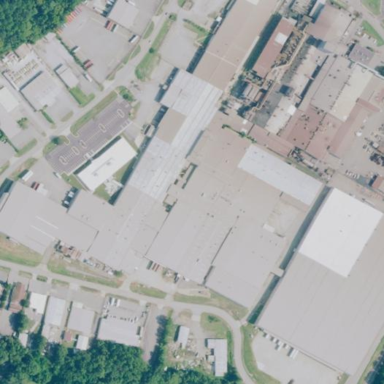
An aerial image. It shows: Industrial area.